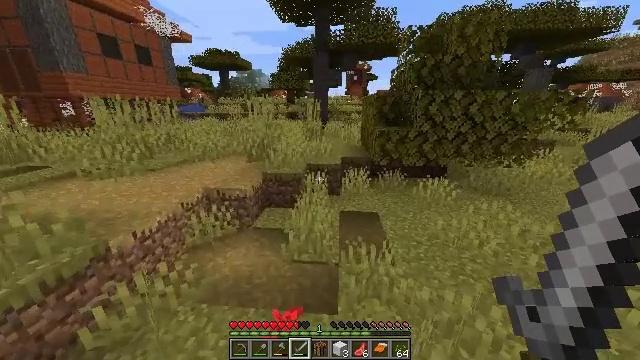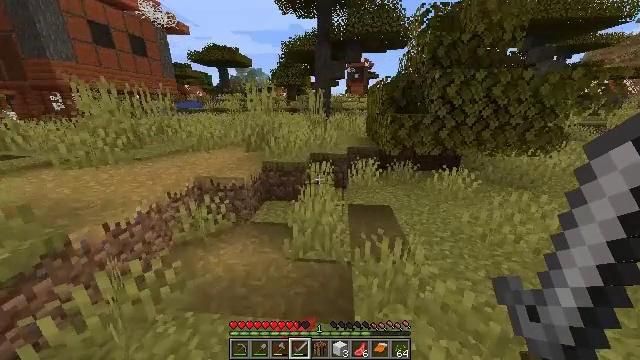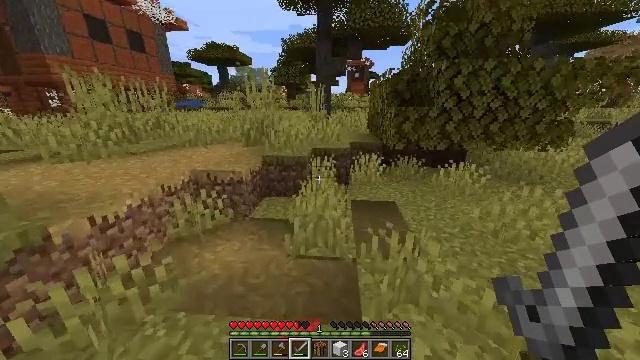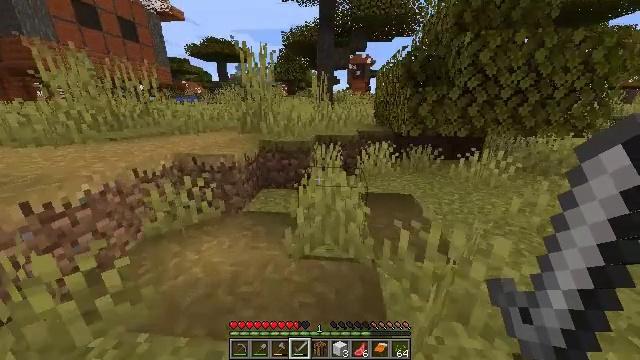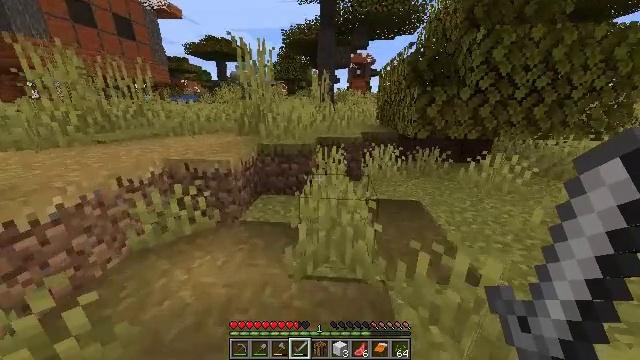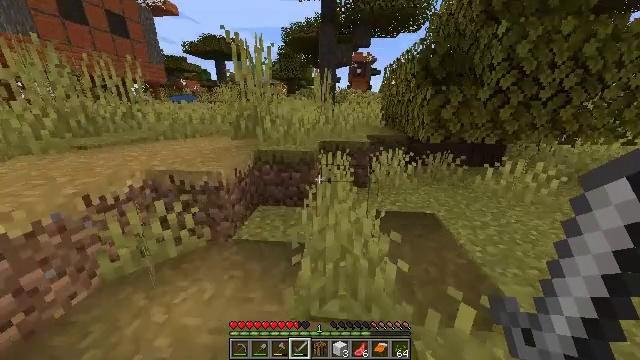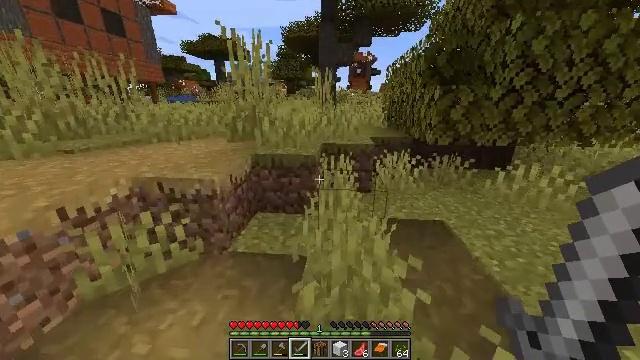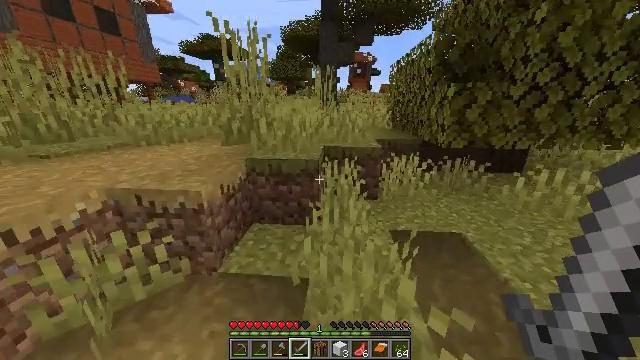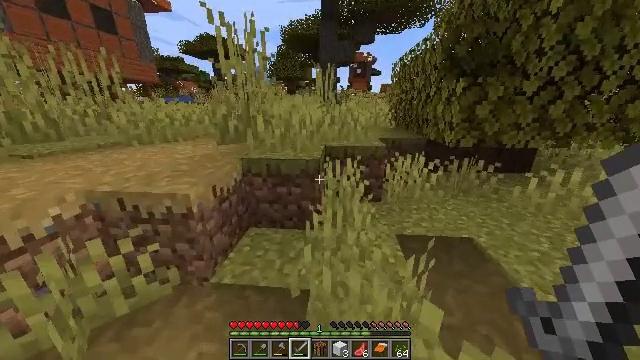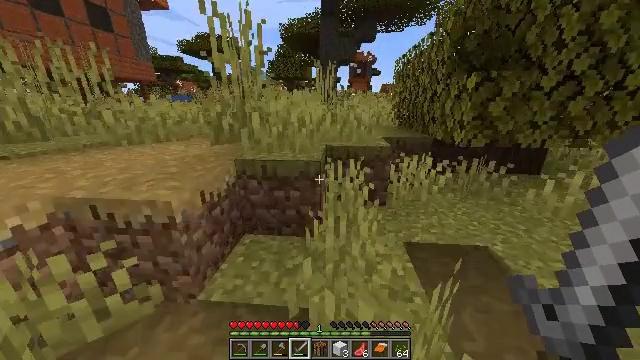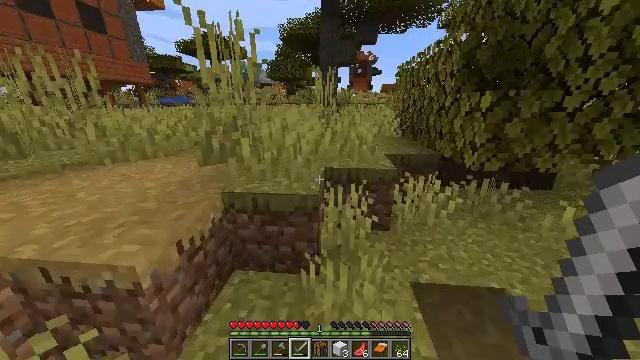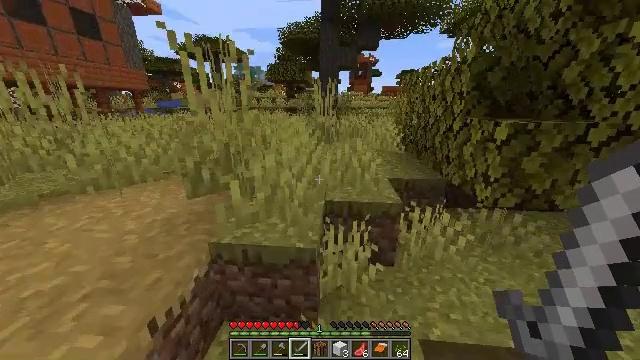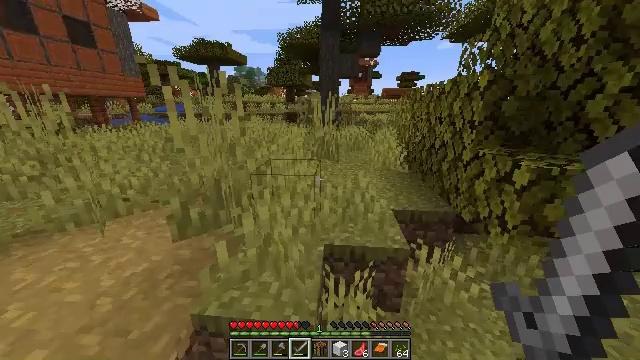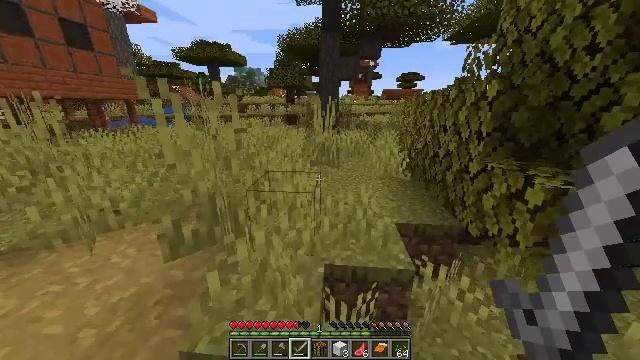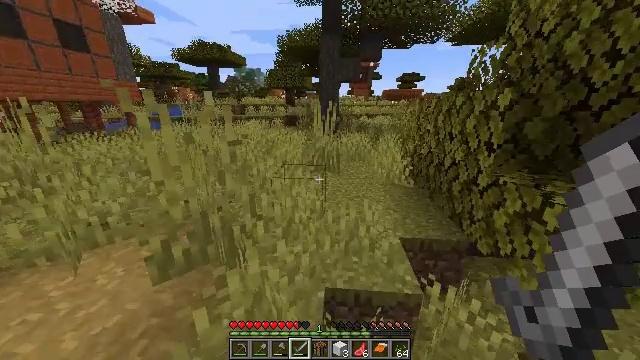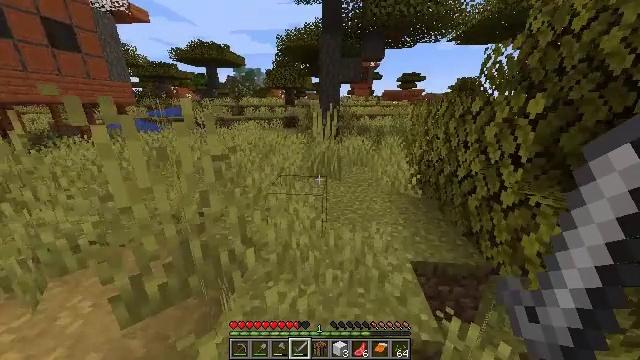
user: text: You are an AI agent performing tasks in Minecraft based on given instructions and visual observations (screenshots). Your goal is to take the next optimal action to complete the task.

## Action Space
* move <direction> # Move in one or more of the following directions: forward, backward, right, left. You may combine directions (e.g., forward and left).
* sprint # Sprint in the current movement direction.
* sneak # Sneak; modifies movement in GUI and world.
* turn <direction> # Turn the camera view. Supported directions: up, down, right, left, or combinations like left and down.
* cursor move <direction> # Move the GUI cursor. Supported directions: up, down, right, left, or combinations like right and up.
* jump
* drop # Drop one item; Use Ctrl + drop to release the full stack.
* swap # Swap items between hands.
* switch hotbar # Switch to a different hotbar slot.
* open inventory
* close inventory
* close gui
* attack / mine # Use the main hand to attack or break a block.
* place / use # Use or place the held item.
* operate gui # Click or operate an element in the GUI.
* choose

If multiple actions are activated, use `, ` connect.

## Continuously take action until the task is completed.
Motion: motion action
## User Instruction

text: Harvest the melon stem from your garden.
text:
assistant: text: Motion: move forward, sprint
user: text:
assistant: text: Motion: move forward, sprint
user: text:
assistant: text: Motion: move forward, sprint
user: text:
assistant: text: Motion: move forward, sprint
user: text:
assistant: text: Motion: move forward, sprint
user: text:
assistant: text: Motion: move forward, sprint
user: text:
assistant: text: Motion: move forward, sprint
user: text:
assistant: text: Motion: move forward, sprint
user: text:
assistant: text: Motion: move forward, sprint
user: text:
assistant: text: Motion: move forward, sprint, jump
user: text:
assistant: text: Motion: move forward, sprint, jump
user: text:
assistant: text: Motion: move forward, sprint, jump
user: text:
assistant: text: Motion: move forward, sprint, jump
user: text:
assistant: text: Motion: move forward, sprint, jump
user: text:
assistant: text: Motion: move forward, sprint, jump
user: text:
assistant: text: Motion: move forward, sprint, jump
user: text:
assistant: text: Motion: move forward, sprint, jump
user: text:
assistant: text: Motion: move forward, sprint, jump
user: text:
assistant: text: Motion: move forward, sprint, jump
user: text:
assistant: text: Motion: move forward, sprint, jump
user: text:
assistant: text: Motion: move forward, sprint, jump
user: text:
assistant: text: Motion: move forward, sprint, turn right, jump
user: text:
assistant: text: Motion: move forward, sprint, turn right, jump
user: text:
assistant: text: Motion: move forward, sprint, turn right, jump
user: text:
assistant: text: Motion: move forward, sprint, jump
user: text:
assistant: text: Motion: move forward, sprint, jump
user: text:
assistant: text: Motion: move forward, sprint, jump
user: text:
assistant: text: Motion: move forward, sprint, jump
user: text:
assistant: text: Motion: move forward, sprint, jump
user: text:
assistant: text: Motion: move forward, sprint, jump